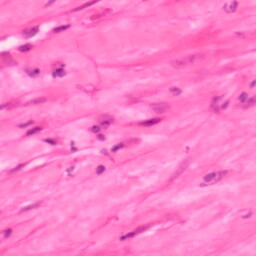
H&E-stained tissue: Colon